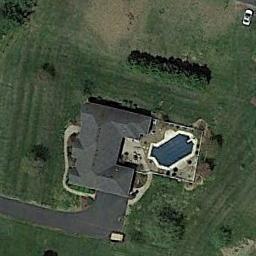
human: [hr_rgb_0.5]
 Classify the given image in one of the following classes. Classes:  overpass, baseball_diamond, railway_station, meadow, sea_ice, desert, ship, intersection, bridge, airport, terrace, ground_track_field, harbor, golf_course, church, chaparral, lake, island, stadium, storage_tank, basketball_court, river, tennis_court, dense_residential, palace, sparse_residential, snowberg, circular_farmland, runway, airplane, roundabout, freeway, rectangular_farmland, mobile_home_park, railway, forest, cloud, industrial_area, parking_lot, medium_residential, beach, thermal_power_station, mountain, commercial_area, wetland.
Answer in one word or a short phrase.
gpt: sparse_residential